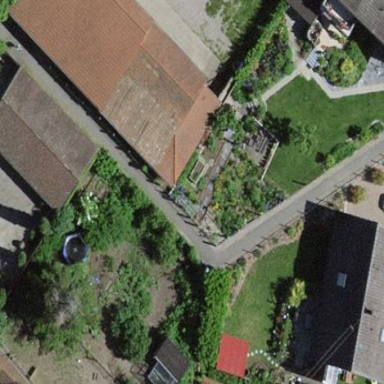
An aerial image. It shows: Shed building.